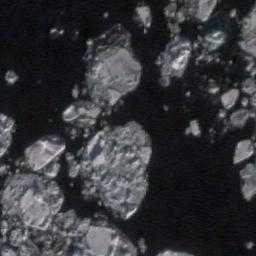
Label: sea_ice